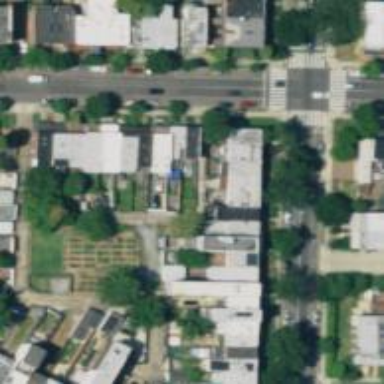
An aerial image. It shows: Alleyway designated as service road.